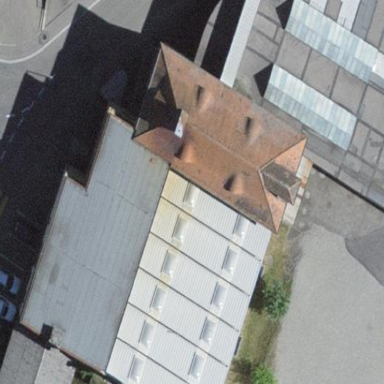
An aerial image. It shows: Industrial building.